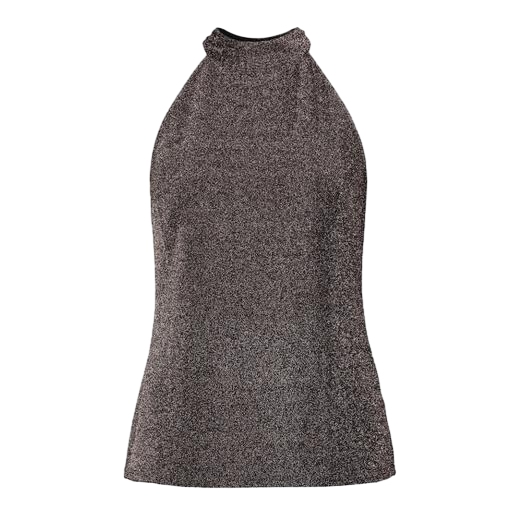
silver high neck jersey top, high-neck top, black open-back halterneck top, white background